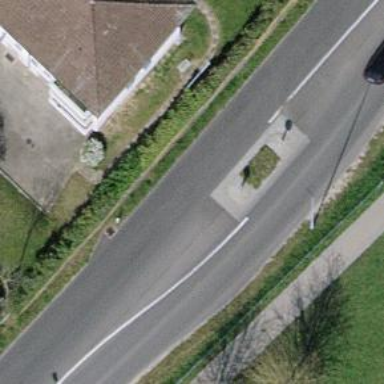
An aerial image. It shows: Traffic calming island.